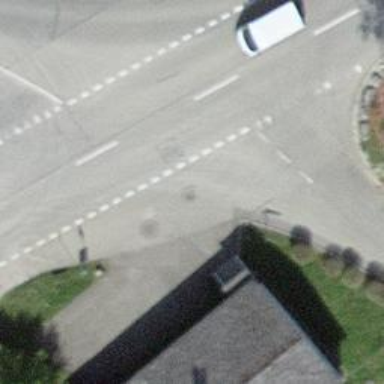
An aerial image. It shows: Road with "give way" sign.